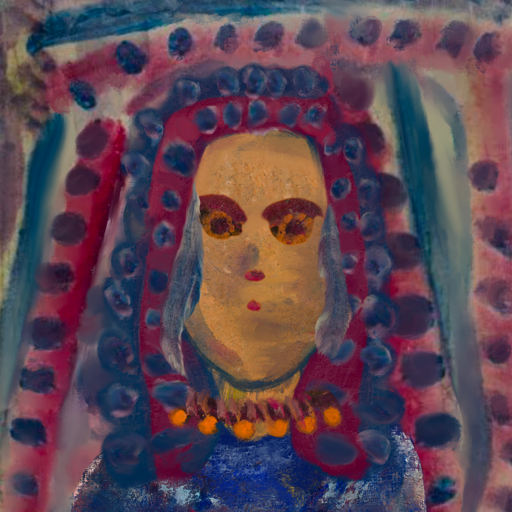
Background: HillGirl, Head And Neck Front: In_The_Sun, Face Front: Doll, Bust: Irani, Hair Front: Hill_Girl, Head Accessory: Blank, Second Necklace: Blank, Necklace: Doll, Baby: Blank